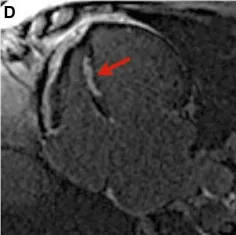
Imaging of patient B. Images (C-F): cardiac magnetic resonance imaging of patient B. Focus of mid-myocardial delayed gadolinium enhancement in the mid anteroseptal wall segment, short-axis view (E).
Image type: radiology (mri)